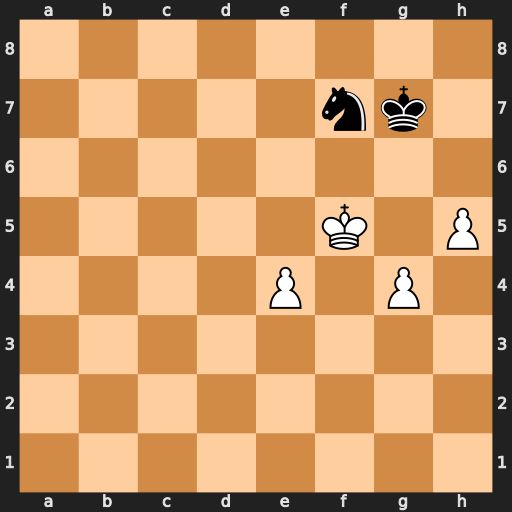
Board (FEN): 8/5nk1/8/5K1P/4P1P1/8/8/8
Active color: w
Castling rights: -
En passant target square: -
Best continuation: e5 Nh6+ Kg5